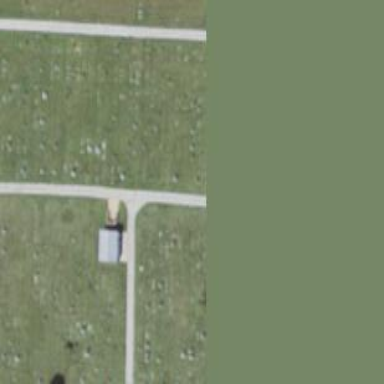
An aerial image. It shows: Cemetery.